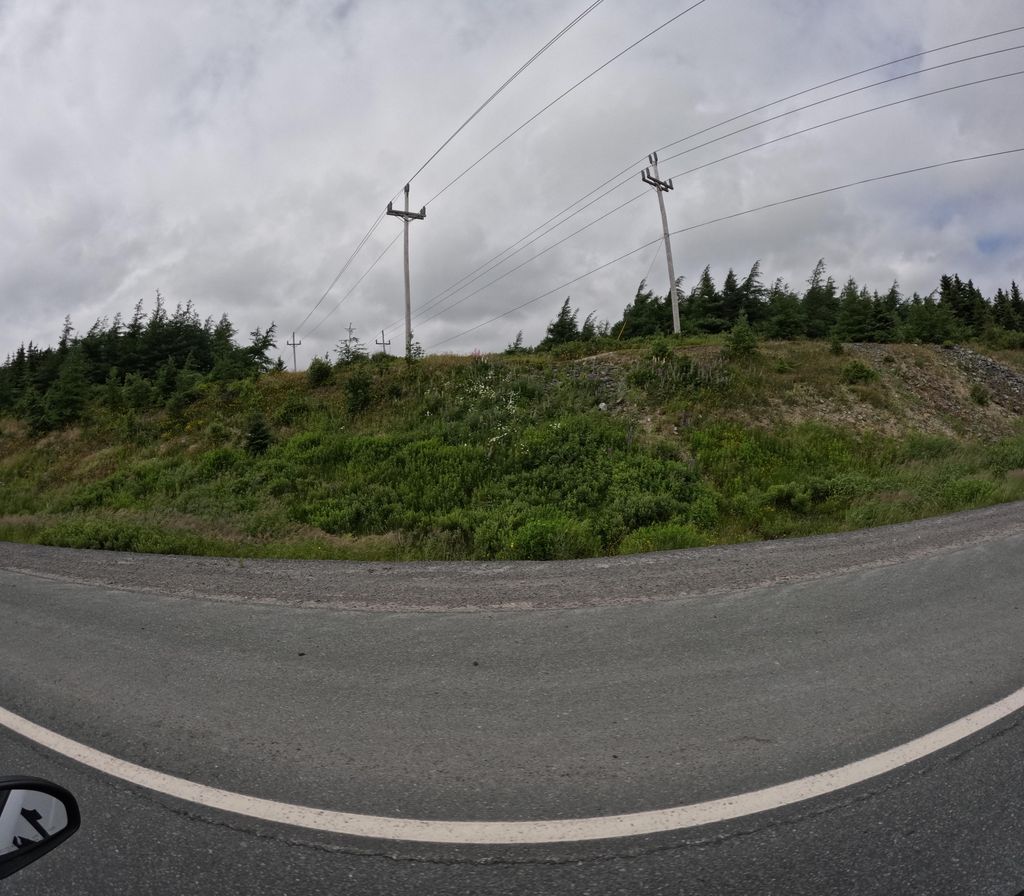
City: st_johns